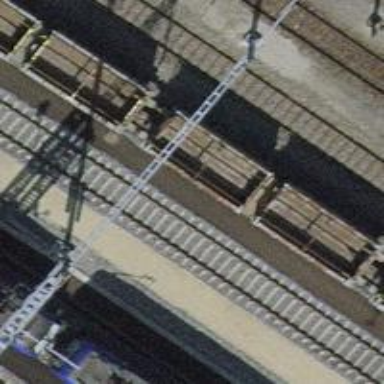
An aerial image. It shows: Electrified rail siding with contact line.